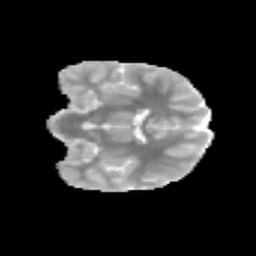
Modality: MD
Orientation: coronal
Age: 13
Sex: female
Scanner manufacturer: siemens
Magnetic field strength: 3 T
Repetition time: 3.8 s
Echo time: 0.07 s